Question: I've downloaded the latest version of ExtJS (4.0.7) and am deploying it on my local webserver (localhost). This is the default directory structure of ExtJS 4.0.7 (see screenshot). I want this to be absolutely minimal.
1. So which are the directories and files I can delete? I don't need documentation, extra themes, build scripts etc. Just need the bare minimum to have EXT and its widgets working.
2. Which top level .js files can I delete? If I keep ext-all.js, can I delete the other js files in the same level? (i.e. can I delete other files like ext-debug.js, ext-all-debug.js etc?)

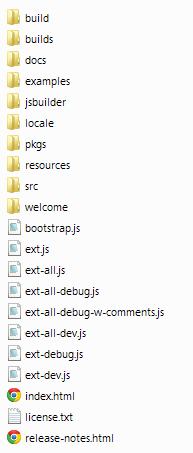
Answer: If you really want it to be (data) minimal, use ext.js and follow Sencha's deployment tools guide to build a single file with only the components you need.
If you want to minimize the number of files, keep ext-all.js (and probably ext-all-dev for development too) and the resources folder. You can trim down the resources folder too if you really want to. For example, you don't need the images for every theme.